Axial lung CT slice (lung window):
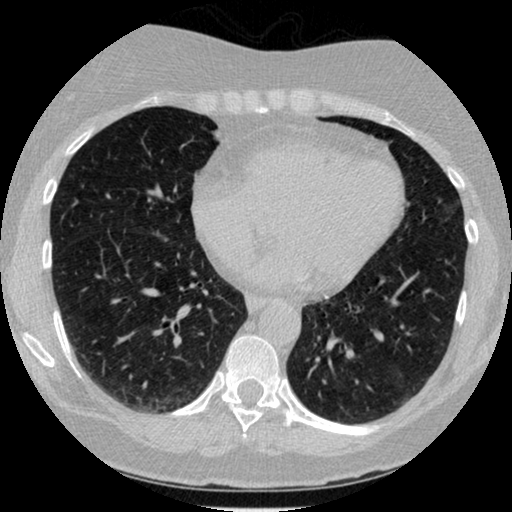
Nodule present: no